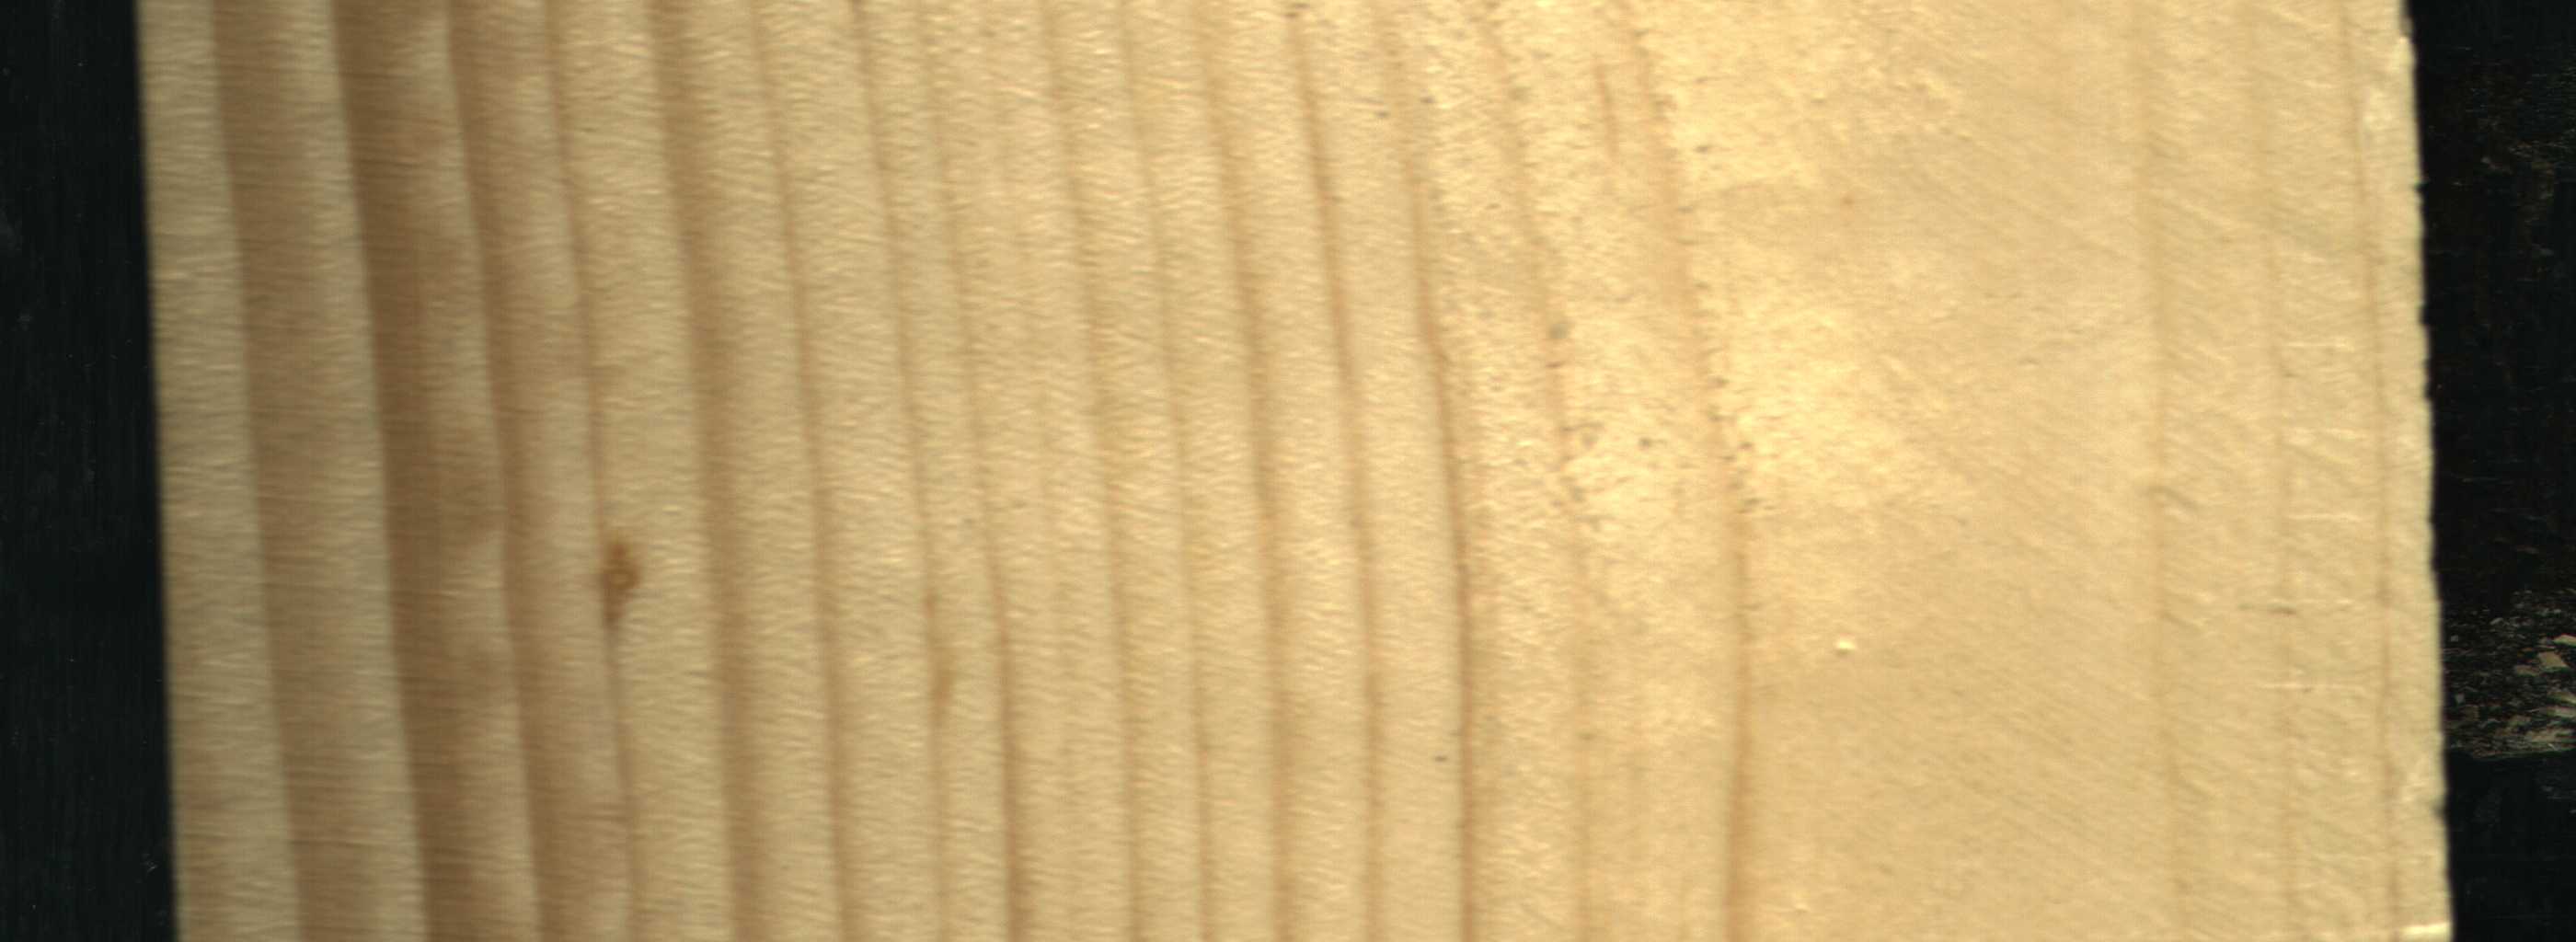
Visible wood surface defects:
resin
Quartzity